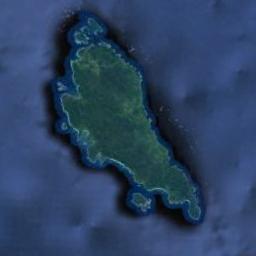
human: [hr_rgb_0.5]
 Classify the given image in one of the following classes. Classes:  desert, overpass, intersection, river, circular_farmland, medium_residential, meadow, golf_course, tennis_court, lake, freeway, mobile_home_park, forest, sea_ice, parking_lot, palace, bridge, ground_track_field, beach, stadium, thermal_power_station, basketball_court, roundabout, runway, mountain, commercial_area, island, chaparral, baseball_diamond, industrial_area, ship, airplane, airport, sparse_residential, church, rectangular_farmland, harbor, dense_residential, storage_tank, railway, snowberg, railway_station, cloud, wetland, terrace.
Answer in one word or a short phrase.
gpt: island